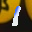
Label: 1